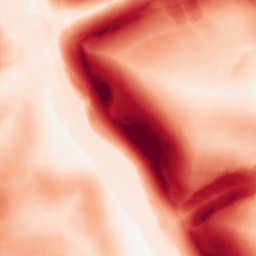
Category: morphological
Decomposition family: morphological_gradient
Decomposition parameters: size: 15
shape: disk
Upsampling method: sinc_hamming
Upsampling parameters: scale: 4
kernel_size: 16
Upsampling scale: 4